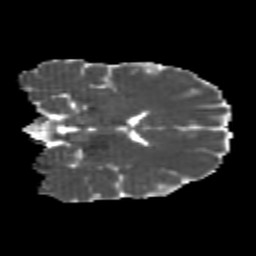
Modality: MD
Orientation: coronal
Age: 21
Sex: male
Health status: healthy
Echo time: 0.074 s